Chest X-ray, AP view. Patient: 66 years old, sex M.
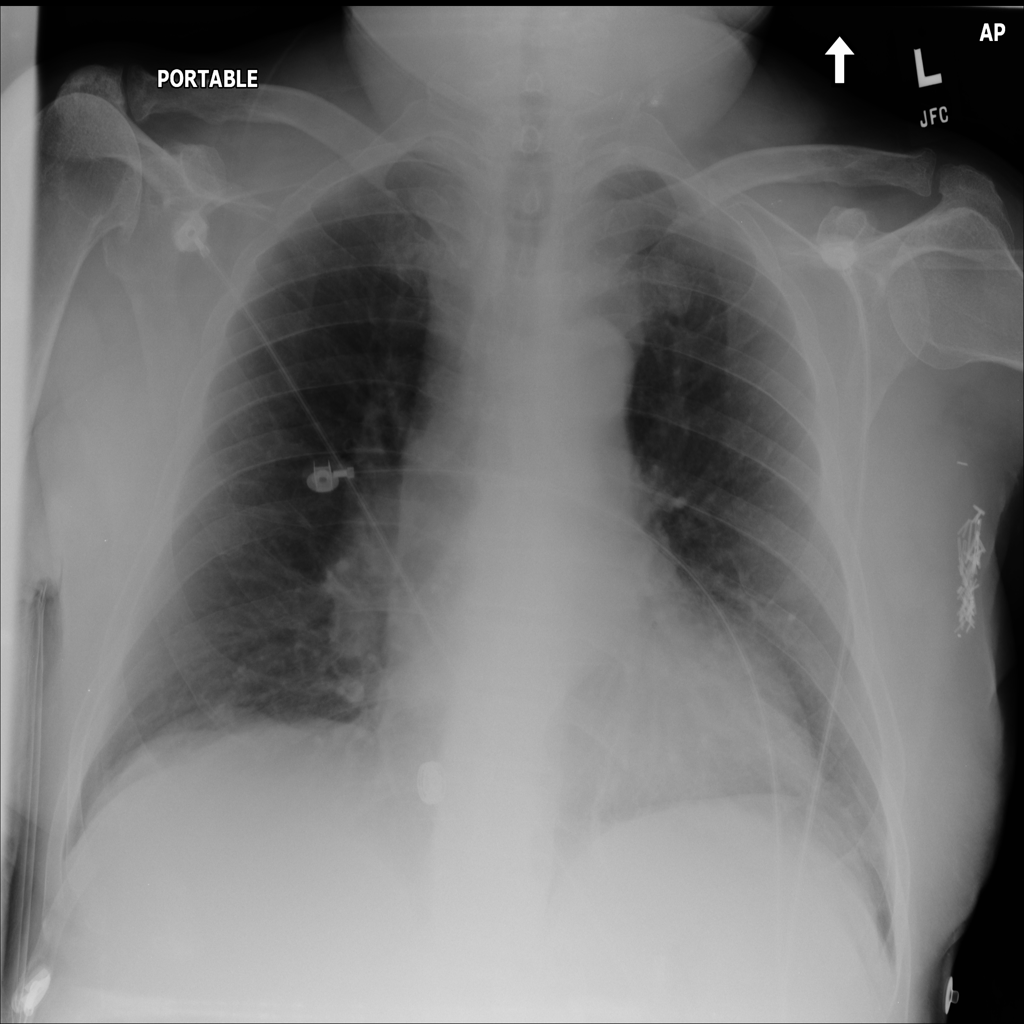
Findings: No Finding